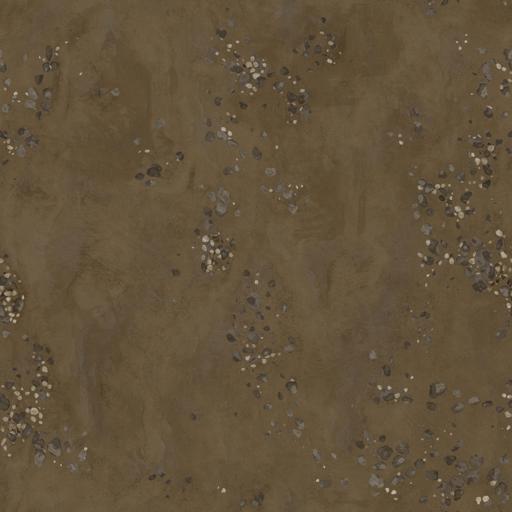
Tags: dark dirt dirty ground mud